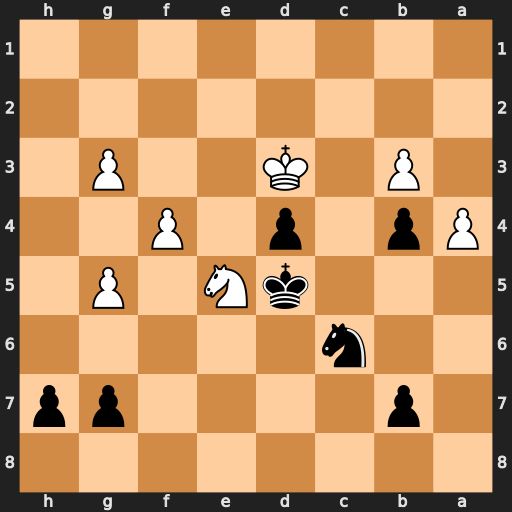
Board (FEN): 8/1p4pp/2n5/3kN1P1/Pp1p1P2/1P1K2P1/8/8
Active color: b
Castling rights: -
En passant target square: -
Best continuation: Nxe5+ fxe5 Kxe5